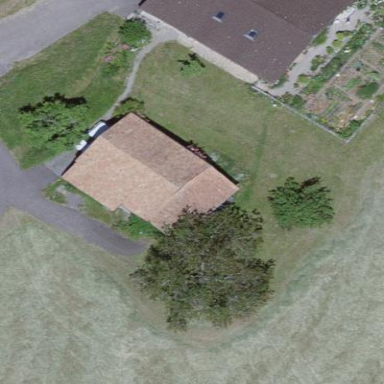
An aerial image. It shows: Rural barn.